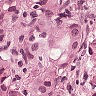
Metastatic tissue present: yes